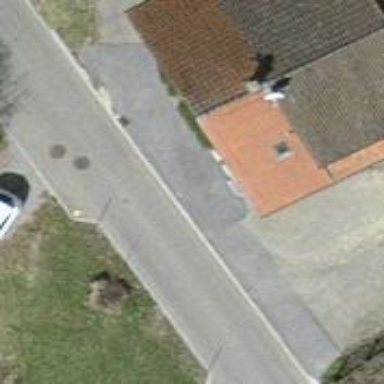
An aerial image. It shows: Distribution transformer located at street cabinet.